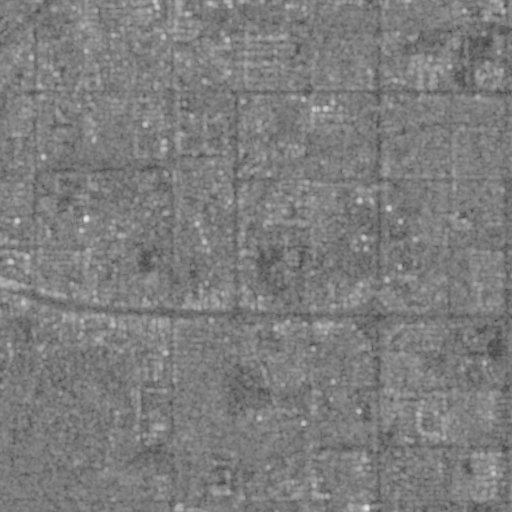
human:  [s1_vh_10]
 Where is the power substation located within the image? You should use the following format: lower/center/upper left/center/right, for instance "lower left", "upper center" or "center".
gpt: The power substation is located in the lower left of the image.
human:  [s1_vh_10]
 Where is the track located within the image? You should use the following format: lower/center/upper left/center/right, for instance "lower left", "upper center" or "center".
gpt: The track is located in the lower right of the image.
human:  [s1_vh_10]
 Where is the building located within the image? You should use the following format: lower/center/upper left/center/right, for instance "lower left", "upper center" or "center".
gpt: There is no building in the image.

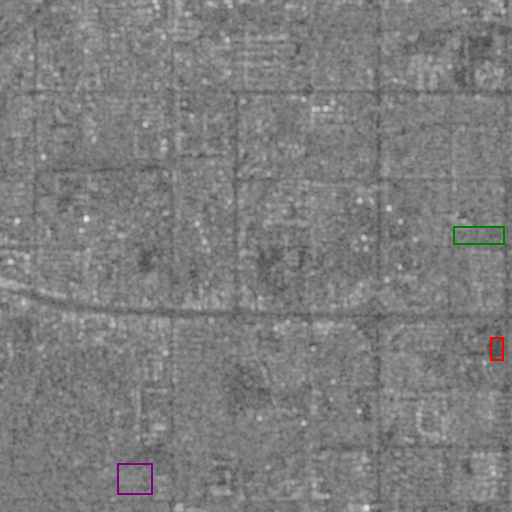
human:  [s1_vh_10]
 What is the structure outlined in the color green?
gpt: The structure outlined in green is a park.
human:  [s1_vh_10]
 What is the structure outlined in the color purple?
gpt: The structure outlined in purple is a power substation.
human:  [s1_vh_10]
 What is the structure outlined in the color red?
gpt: The structure outlined in red is a track.
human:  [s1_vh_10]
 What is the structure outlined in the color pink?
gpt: There is no pink outline.